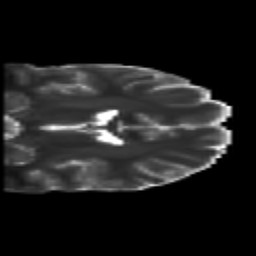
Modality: T2w
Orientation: coronal
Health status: healthy
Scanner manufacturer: siemens
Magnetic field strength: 3 T
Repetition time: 10 s
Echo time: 0.092 s